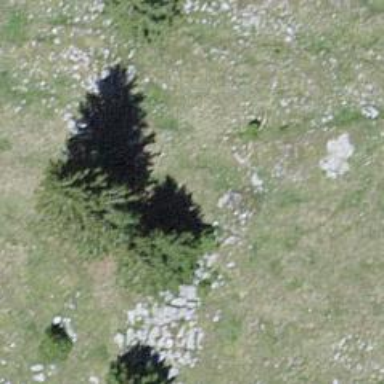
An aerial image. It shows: Needle-leaved tree in its natural environment.